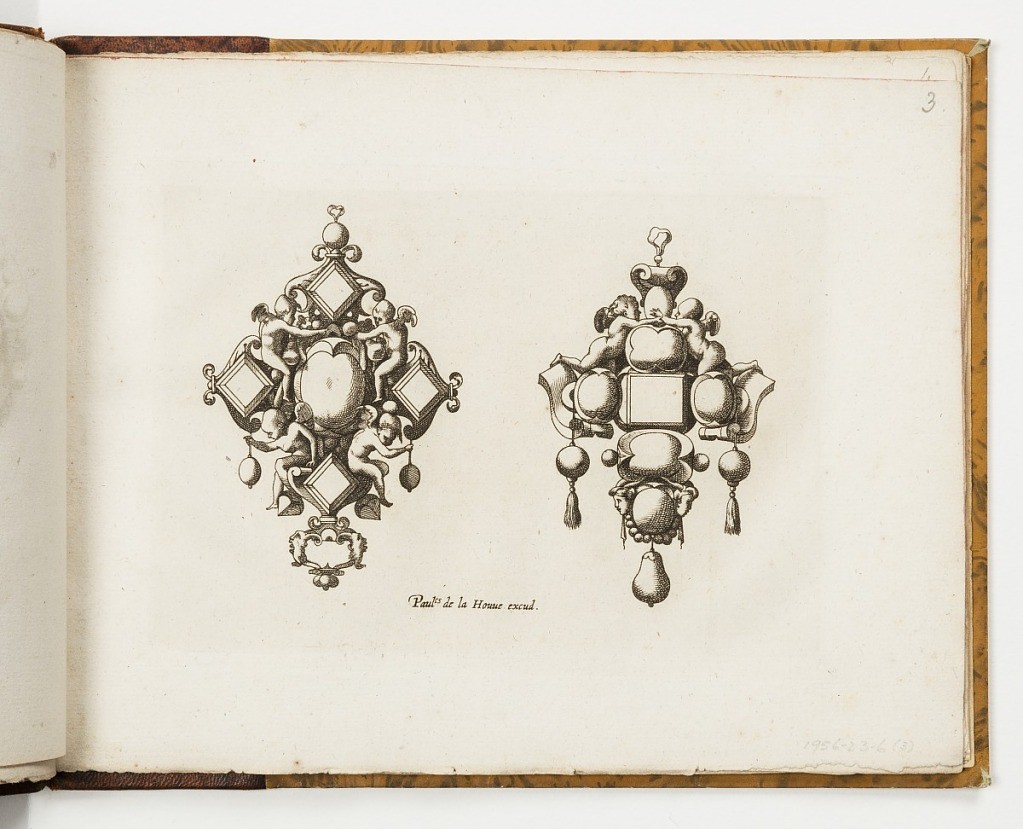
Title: Plate 3, from Livre de bijouterie (Book of Designs for Goldsmiths and Jewelers)
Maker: Léonard Thiry, Flemish, 1550
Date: ca. 1570
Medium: Engraving on paper
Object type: Print
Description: Design for two pendants. At left, four square gems surround a central oval. Above, a pair of putti face inward; below, a pair of putti face outward, holding drop gems. At right, four oval gems surround a central square. Above, two putti. Below, three drop pearls, the center is pear-shaped.